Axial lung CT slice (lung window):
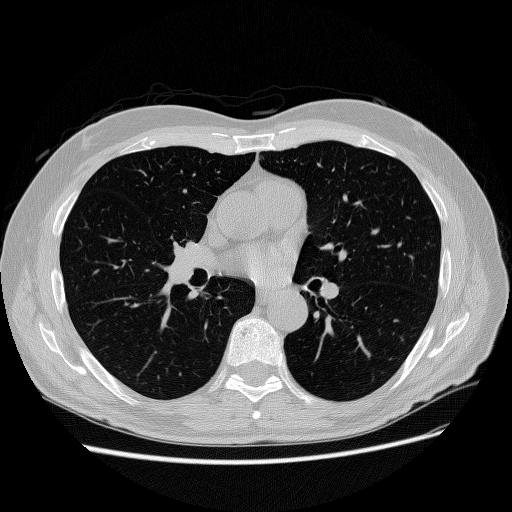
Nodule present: no